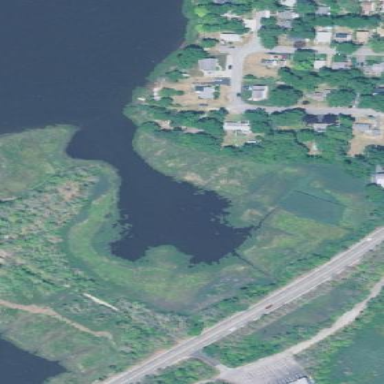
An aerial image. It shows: Saltmarsh wetland.